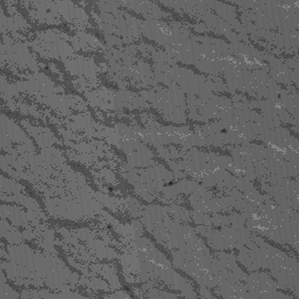
Label: frost